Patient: sex F, age 60
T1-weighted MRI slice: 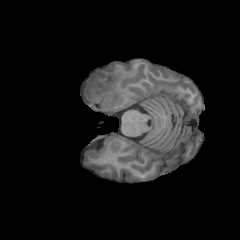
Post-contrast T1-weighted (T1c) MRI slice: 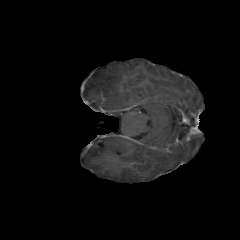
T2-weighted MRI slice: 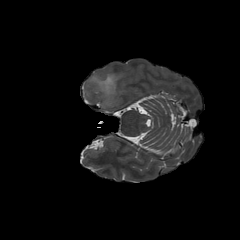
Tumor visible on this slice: yes
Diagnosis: Astrocytoma, IDH-mutant
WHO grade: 3